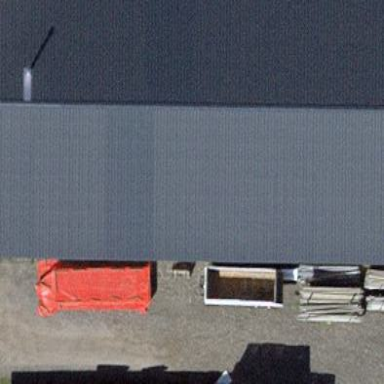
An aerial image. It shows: Farm auxiliary building with gabled roof.